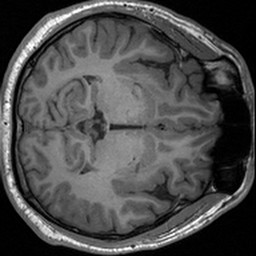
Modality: T1w
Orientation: axial
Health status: healthy
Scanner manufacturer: siemens
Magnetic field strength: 3 T
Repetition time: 1.9 s
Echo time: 0.00227 s